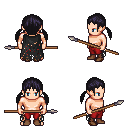
a pixel art fantasy rpg character, male body template, human, light skin, black tattered cape, red pants, raven twin-tailed hairstyle, brown shoes, spear, four views (front, back, left, right), 2x2 character sprite sheet, small pixel art, hard edges, no anti-aliasing